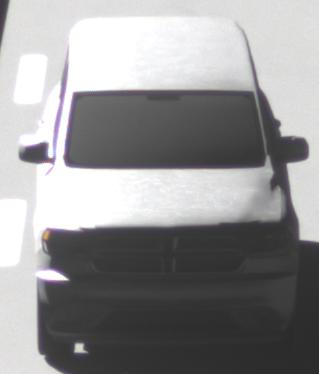
Make: Dodge
Model: Durango
Detailed model: Gen. 3
Model produced from: 2010
Doors: 5
Color: white
Road condition: dry road
Daytime: morning or afternoon
Contrast: high contrast